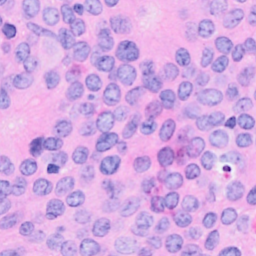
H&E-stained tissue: Breast